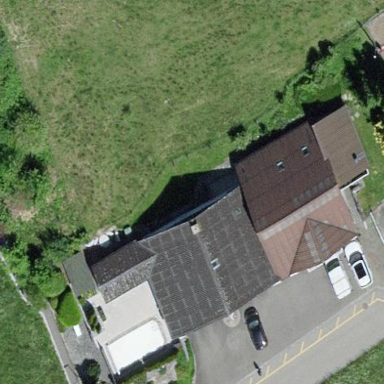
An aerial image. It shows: Semidetached house.